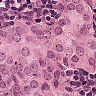
Metastatic tissue present: yes